Question: How can we create a tiny notification window using QML without a title bar? For example, look at the picture. This notification seems like created by GTK.

can we create on like this using PyQt5 and QML
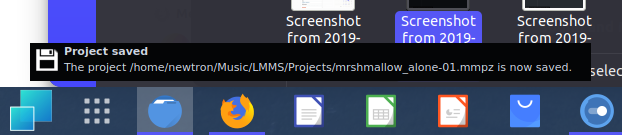
Answer: QML is very flexible language, you can create almost whatever you want. In your case I would use some system tool, since it't cross platform and works as expected. But you always can create some custom window, for example:
'''
import QtQuick 2.12
import QtQuick.Window 2.12
import QtQuick.Layouts 1.12
import QtQuick.Controls 2.5
import Qt.labs.platform 1.1
Window {
visible: true
width: 400
height: 100
RowLayout {
anchors.centerIn: parent
Button {
text: "systray message"
onClicked: {
systray.showMessage("title", "message", SystemTrayIcon.Warning, 2000)
}
}
Button {
text: "custom message"
onClicked: {
popup.show();
}
}
}
SystemTrayIcon {
id: systray
visible: true
icon.source: "qrc:/ok.png"
icon.mask: false
}
Window {
id: popup
flags: Qt.FramelessWindowHint
x: Screen.width - 350
y: Screen.height - 150
width: 300
height: 30
Rectangle {
anchors.fill: parent
color: "black"
Text {
anchors.centerIn: parent
text: "Some custom message"
color: "white"
}
}
Timer {
id: timer
interval: 2000;
running: false;
repeat: false
onTriggered: popup.close()
}
onVisibleChanged: {
if(visible)
timer.running = true;
}
}
}
'''